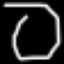
Label: octagon